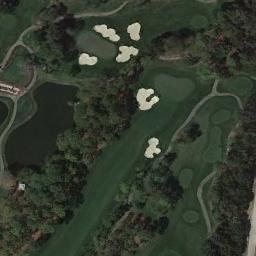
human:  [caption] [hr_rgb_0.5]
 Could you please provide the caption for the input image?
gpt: The golf course has a lake, Some putting greens, Fairways, Roads, Barrier trees and sandpits .

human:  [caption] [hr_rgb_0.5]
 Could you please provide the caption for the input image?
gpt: There are many trees near the golf course .

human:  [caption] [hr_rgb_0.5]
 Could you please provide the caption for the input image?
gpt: There are several bunkers and lakes and a few paths and many trees on a large green lawn on the golf course .

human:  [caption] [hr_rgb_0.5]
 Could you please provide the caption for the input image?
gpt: There are two large bunkers and two paths .

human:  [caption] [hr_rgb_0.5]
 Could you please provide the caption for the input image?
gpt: There are six bunkers and a lake on the golf course .